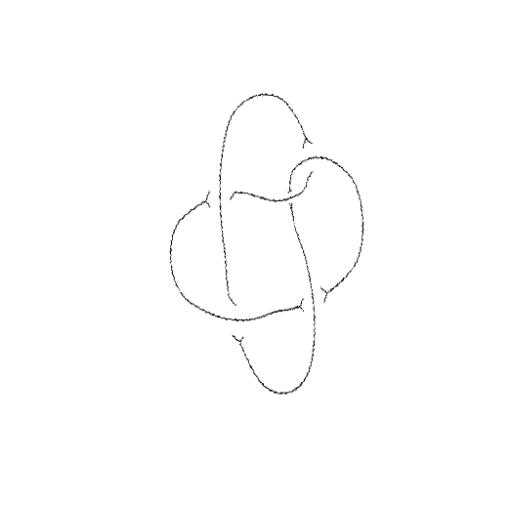
Crossing number: 5